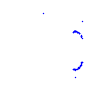
Particle: proton